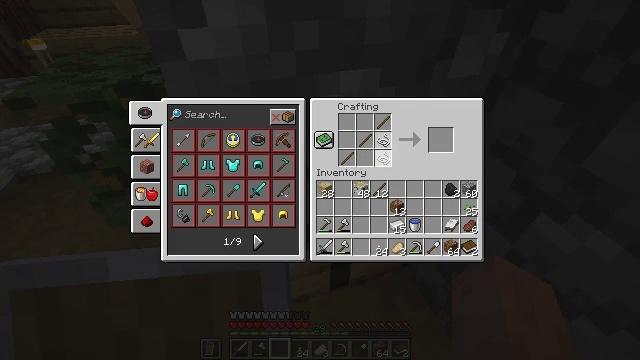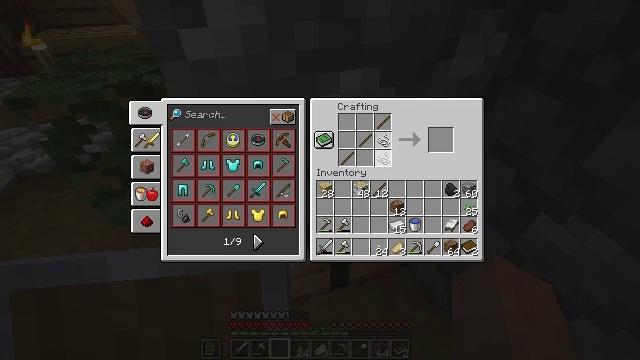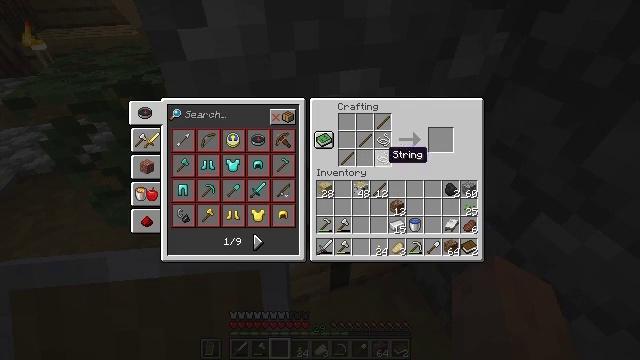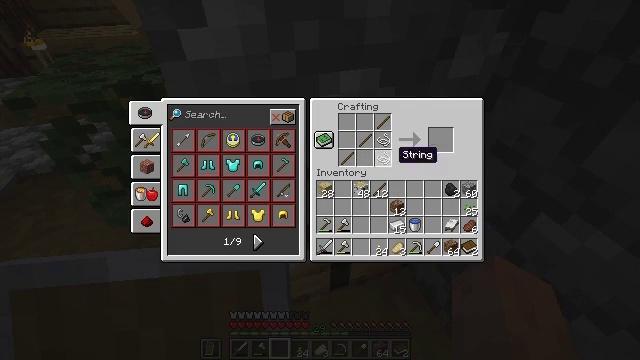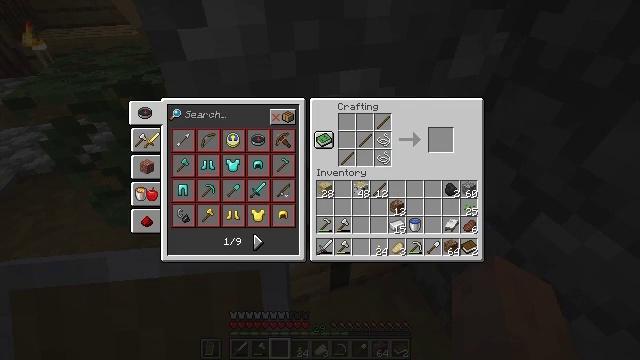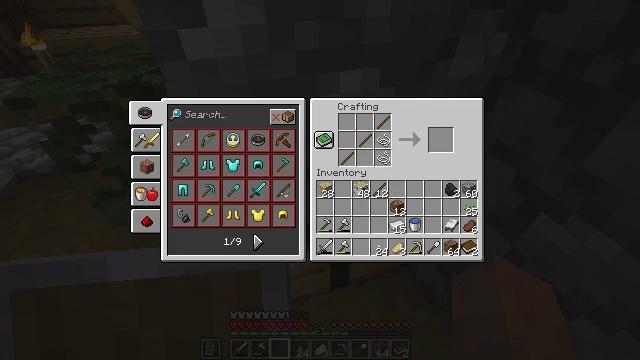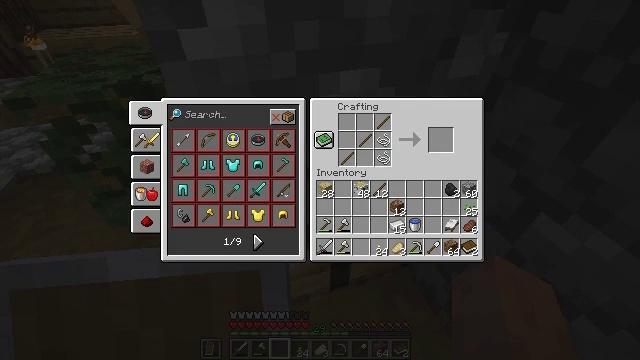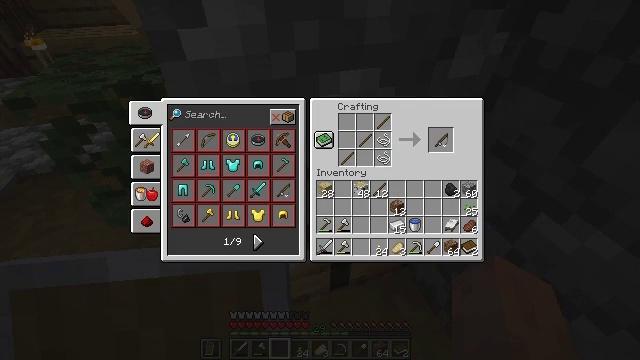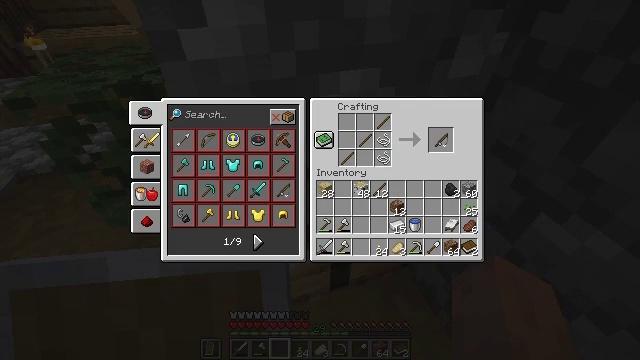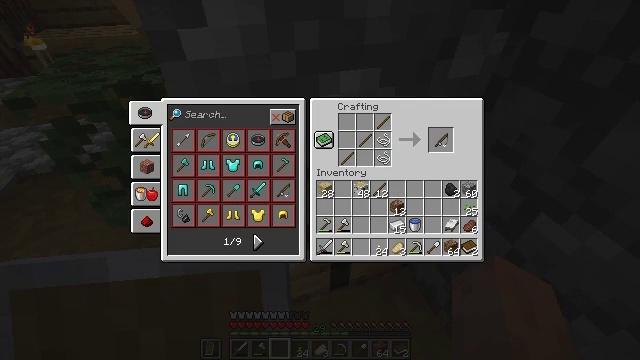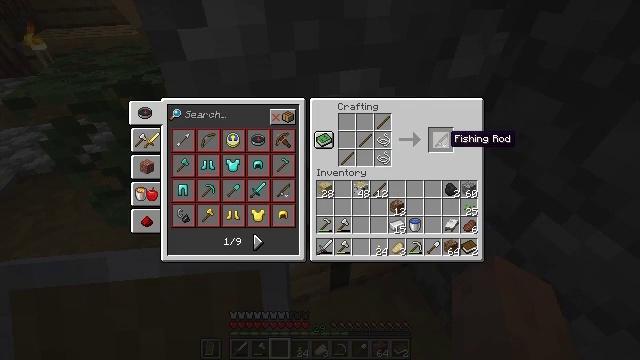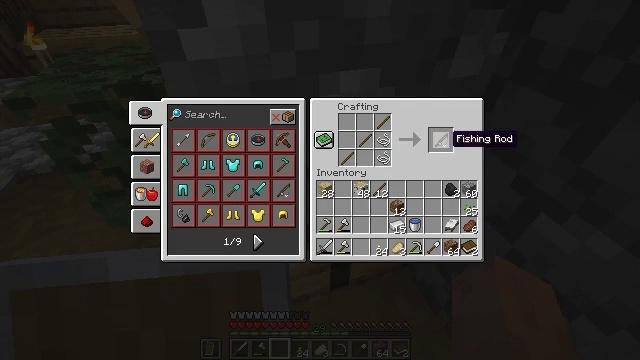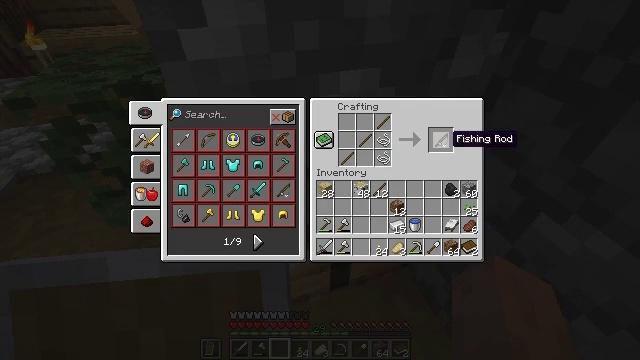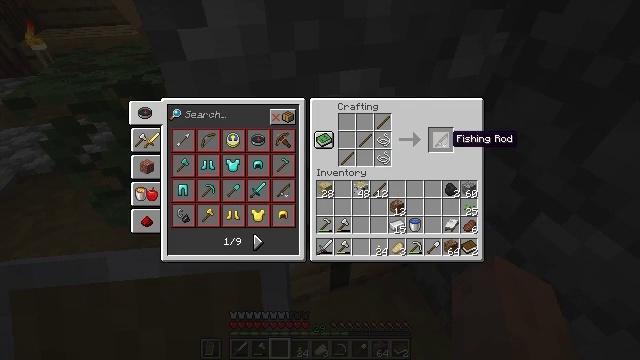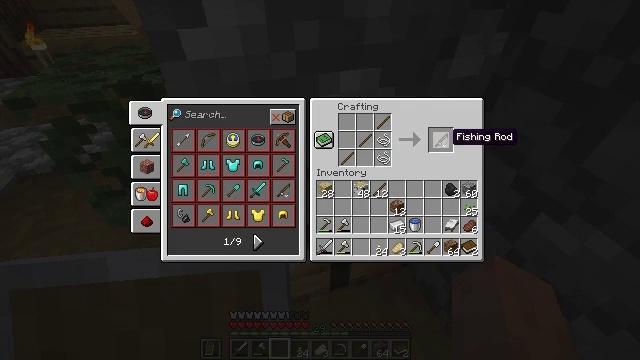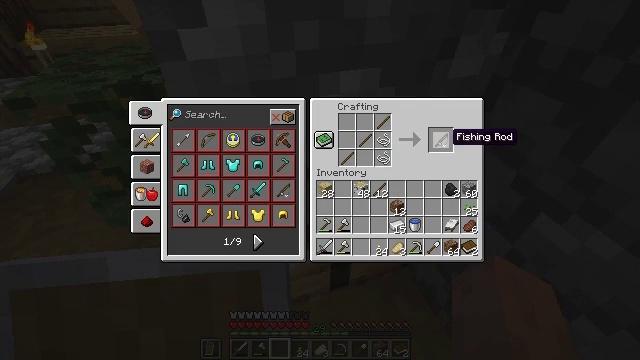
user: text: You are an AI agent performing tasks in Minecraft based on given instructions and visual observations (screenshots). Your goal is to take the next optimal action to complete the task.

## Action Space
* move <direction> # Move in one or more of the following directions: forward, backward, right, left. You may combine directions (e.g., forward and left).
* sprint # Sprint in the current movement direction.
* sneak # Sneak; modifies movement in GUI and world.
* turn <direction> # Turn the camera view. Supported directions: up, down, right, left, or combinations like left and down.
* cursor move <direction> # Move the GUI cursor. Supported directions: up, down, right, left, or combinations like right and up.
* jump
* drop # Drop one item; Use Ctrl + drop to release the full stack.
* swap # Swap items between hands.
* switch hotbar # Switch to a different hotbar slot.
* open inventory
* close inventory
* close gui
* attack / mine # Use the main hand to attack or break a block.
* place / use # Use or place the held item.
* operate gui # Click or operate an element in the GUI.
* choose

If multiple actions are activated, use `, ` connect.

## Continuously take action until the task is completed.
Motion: motion action
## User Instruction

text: Combine sticks and string to craft a fishing rod.
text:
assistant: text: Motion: operate gui
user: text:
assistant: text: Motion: no_op
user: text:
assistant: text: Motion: cursor move right
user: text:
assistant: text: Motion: cursor move right
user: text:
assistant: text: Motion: cursor move right
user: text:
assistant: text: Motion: no_op
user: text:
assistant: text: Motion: no_op
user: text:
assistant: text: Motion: no_op
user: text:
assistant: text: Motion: no_op
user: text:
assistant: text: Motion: no_op
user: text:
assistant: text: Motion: no_op
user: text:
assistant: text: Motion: no_op
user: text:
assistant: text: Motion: no_op
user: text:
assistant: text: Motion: no_op
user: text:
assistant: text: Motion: no_op
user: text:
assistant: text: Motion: sneak
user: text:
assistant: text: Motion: sneak
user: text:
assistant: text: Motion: sneak
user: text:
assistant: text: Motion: sneak
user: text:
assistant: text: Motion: sneak, operate gui
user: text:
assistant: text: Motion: sneak, operate gui
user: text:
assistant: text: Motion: sneak, operate gui
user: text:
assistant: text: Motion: sneak
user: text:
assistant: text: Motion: sneak
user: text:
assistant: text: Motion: sneak